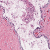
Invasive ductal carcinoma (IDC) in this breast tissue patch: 0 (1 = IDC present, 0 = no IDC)